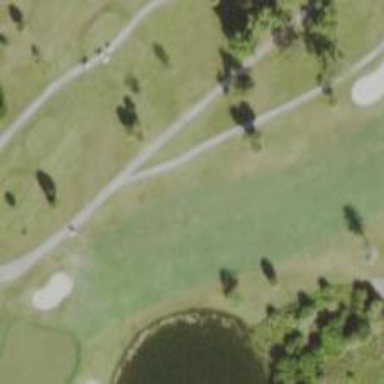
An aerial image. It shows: Path for both roads and golfers.